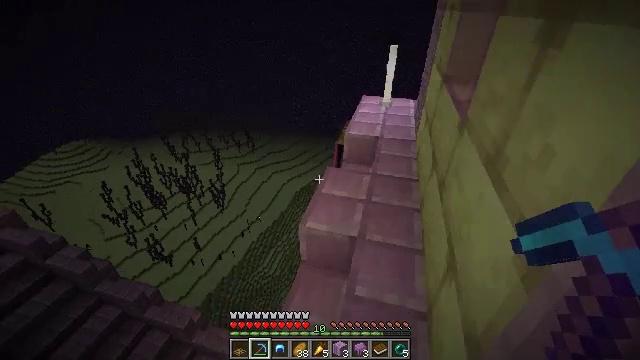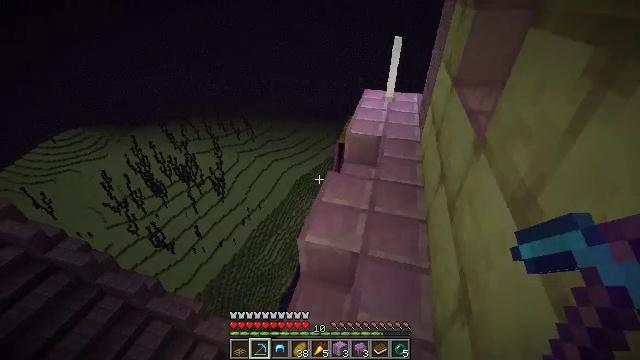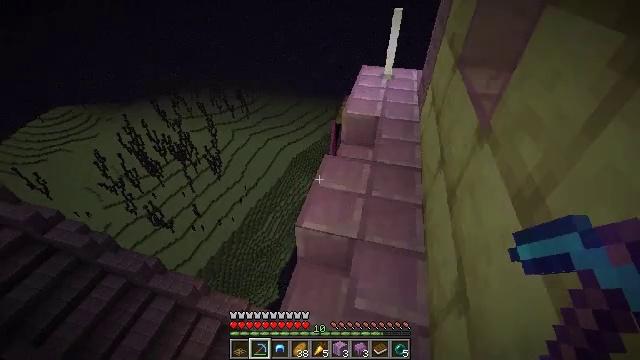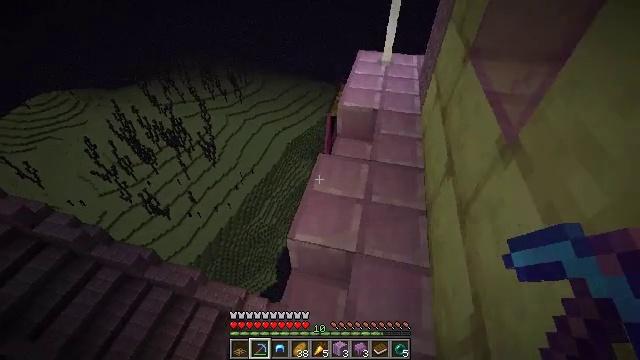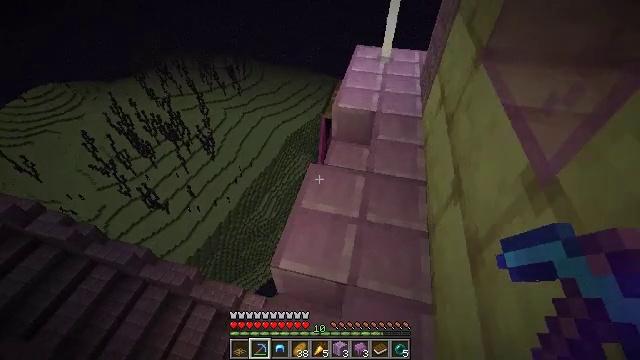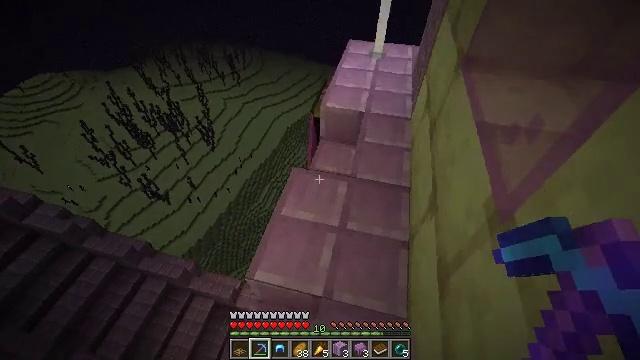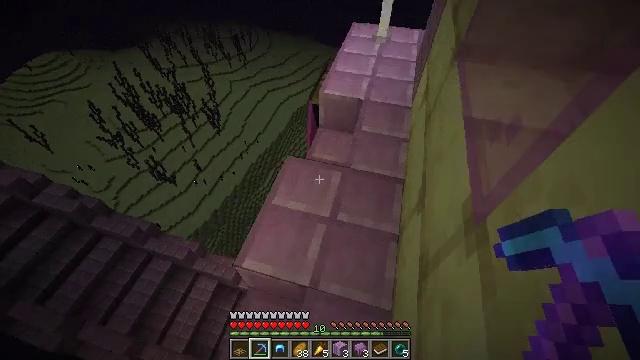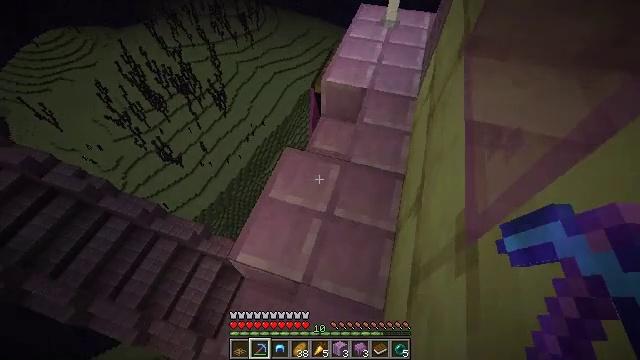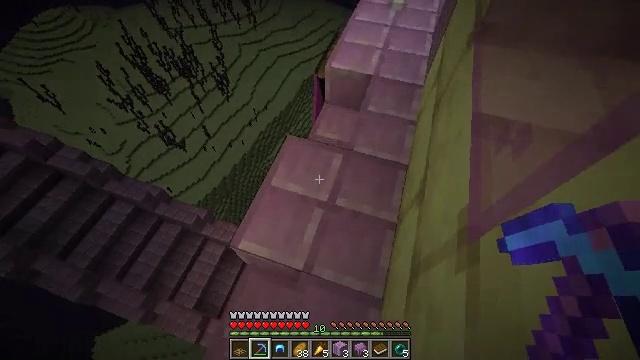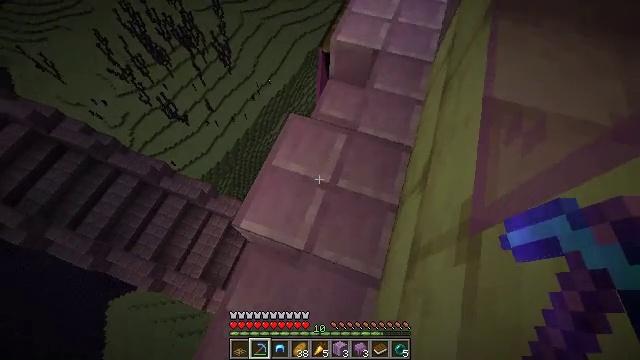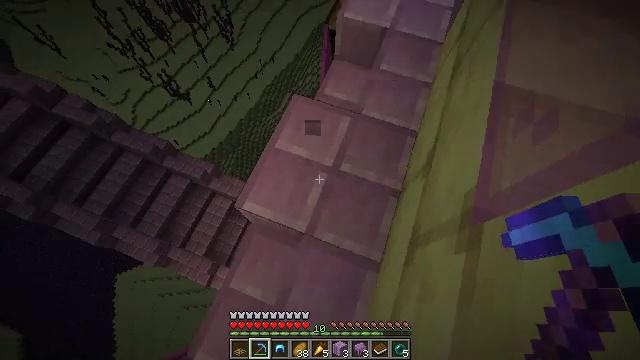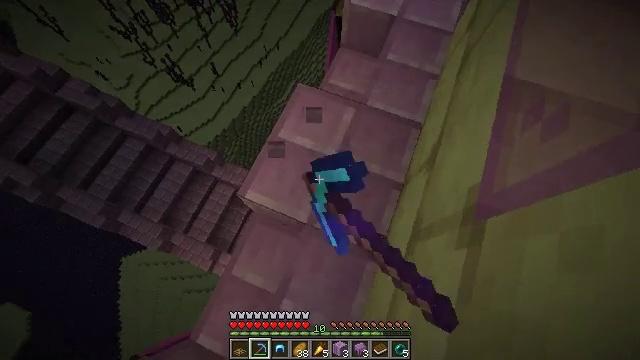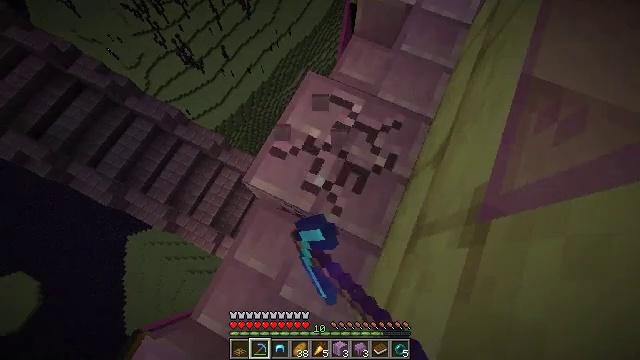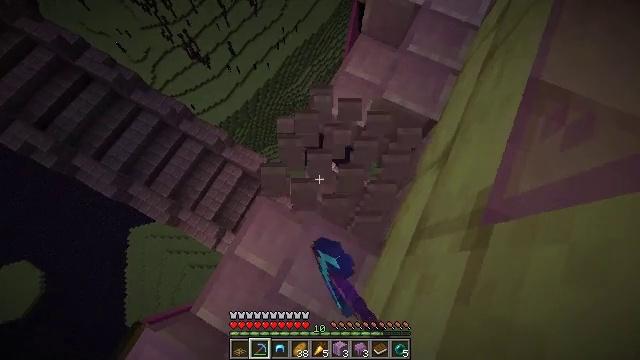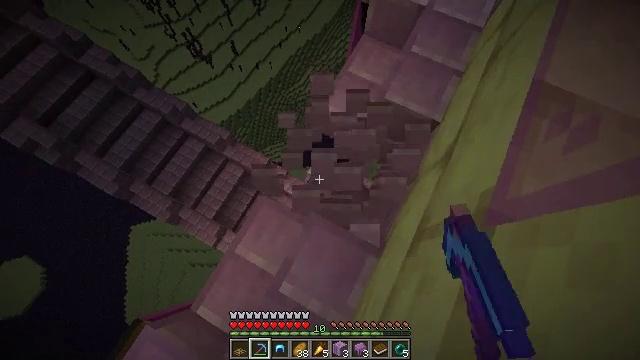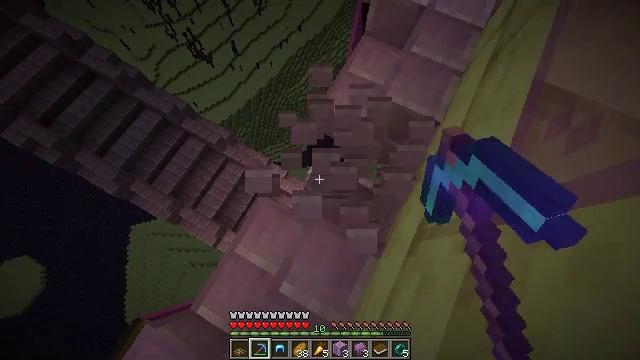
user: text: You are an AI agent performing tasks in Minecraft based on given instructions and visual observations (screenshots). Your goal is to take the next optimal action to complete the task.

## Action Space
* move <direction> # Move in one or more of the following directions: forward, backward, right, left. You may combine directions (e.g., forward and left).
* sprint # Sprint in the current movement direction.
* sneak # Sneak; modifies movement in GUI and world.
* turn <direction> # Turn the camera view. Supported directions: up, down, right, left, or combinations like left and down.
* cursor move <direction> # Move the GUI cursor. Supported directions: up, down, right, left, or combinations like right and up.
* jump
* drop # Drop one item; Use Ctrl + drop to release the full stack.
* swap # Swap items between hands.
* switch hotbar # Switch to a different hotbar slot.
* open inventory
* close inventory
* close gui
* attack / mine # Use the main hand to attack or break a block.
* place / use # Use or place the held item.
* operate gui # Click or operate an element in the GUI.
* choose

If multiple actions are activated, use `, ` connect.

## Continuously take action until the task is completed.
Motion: motion action
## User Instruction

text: Attack the purpur stairs to recycle them.
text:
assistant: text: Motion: move forward, turn down
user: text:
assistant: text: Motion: move forward, turn down
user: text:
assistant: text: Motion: move forward, turn right and down
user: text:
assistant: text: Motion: move forward and move right, turn down
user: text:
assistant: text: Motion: move right, turn down
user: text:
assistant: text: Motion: move right, turn left and down
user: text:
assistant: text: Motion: move right, turn left and down
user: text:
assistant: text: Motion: turn left and down
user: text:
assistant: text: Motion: turn left and down
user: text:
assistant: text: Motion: turn left and down, attack / mine
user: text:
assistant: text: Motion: turn left and down, attack / mine
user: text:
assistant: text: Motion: turn left and down, attack / mine
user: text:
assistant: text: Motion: turn left, attack / mine
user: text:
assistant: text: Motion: attack / mine
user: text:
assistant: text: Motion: attack / mine
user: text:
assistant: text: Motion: attack / mine
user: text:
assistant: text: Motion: attack / mine
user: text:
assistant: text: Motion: attack / mine
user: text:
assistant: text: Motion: no_op
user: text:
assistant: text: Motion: no_op
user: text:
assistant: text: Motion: move right, turn left
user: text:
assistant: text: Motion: move right, turn left and down
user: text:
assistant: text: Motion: turn left and down
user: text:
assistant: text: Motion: turn left and down
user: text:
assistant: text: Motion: turn left and down
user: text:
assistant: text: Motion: turn left and down
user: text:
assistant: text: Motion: turn left
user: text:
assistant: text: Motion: turn left
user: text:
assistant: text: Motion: turn left and down
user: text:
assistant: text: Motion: move right, turn left and down